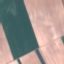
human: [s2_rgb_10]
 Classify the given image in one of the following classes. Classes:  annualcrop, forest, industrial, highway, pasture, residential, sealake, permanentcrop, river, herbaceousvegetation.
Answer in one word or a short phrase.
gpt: AnnualCrop